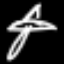
Label: airplane